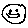
Label: smiley face